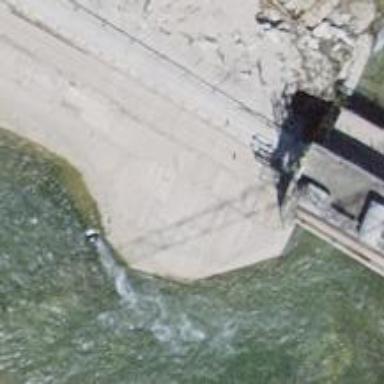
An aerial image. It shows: Weir along the waterway.